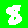
Digit: 8